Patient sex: M
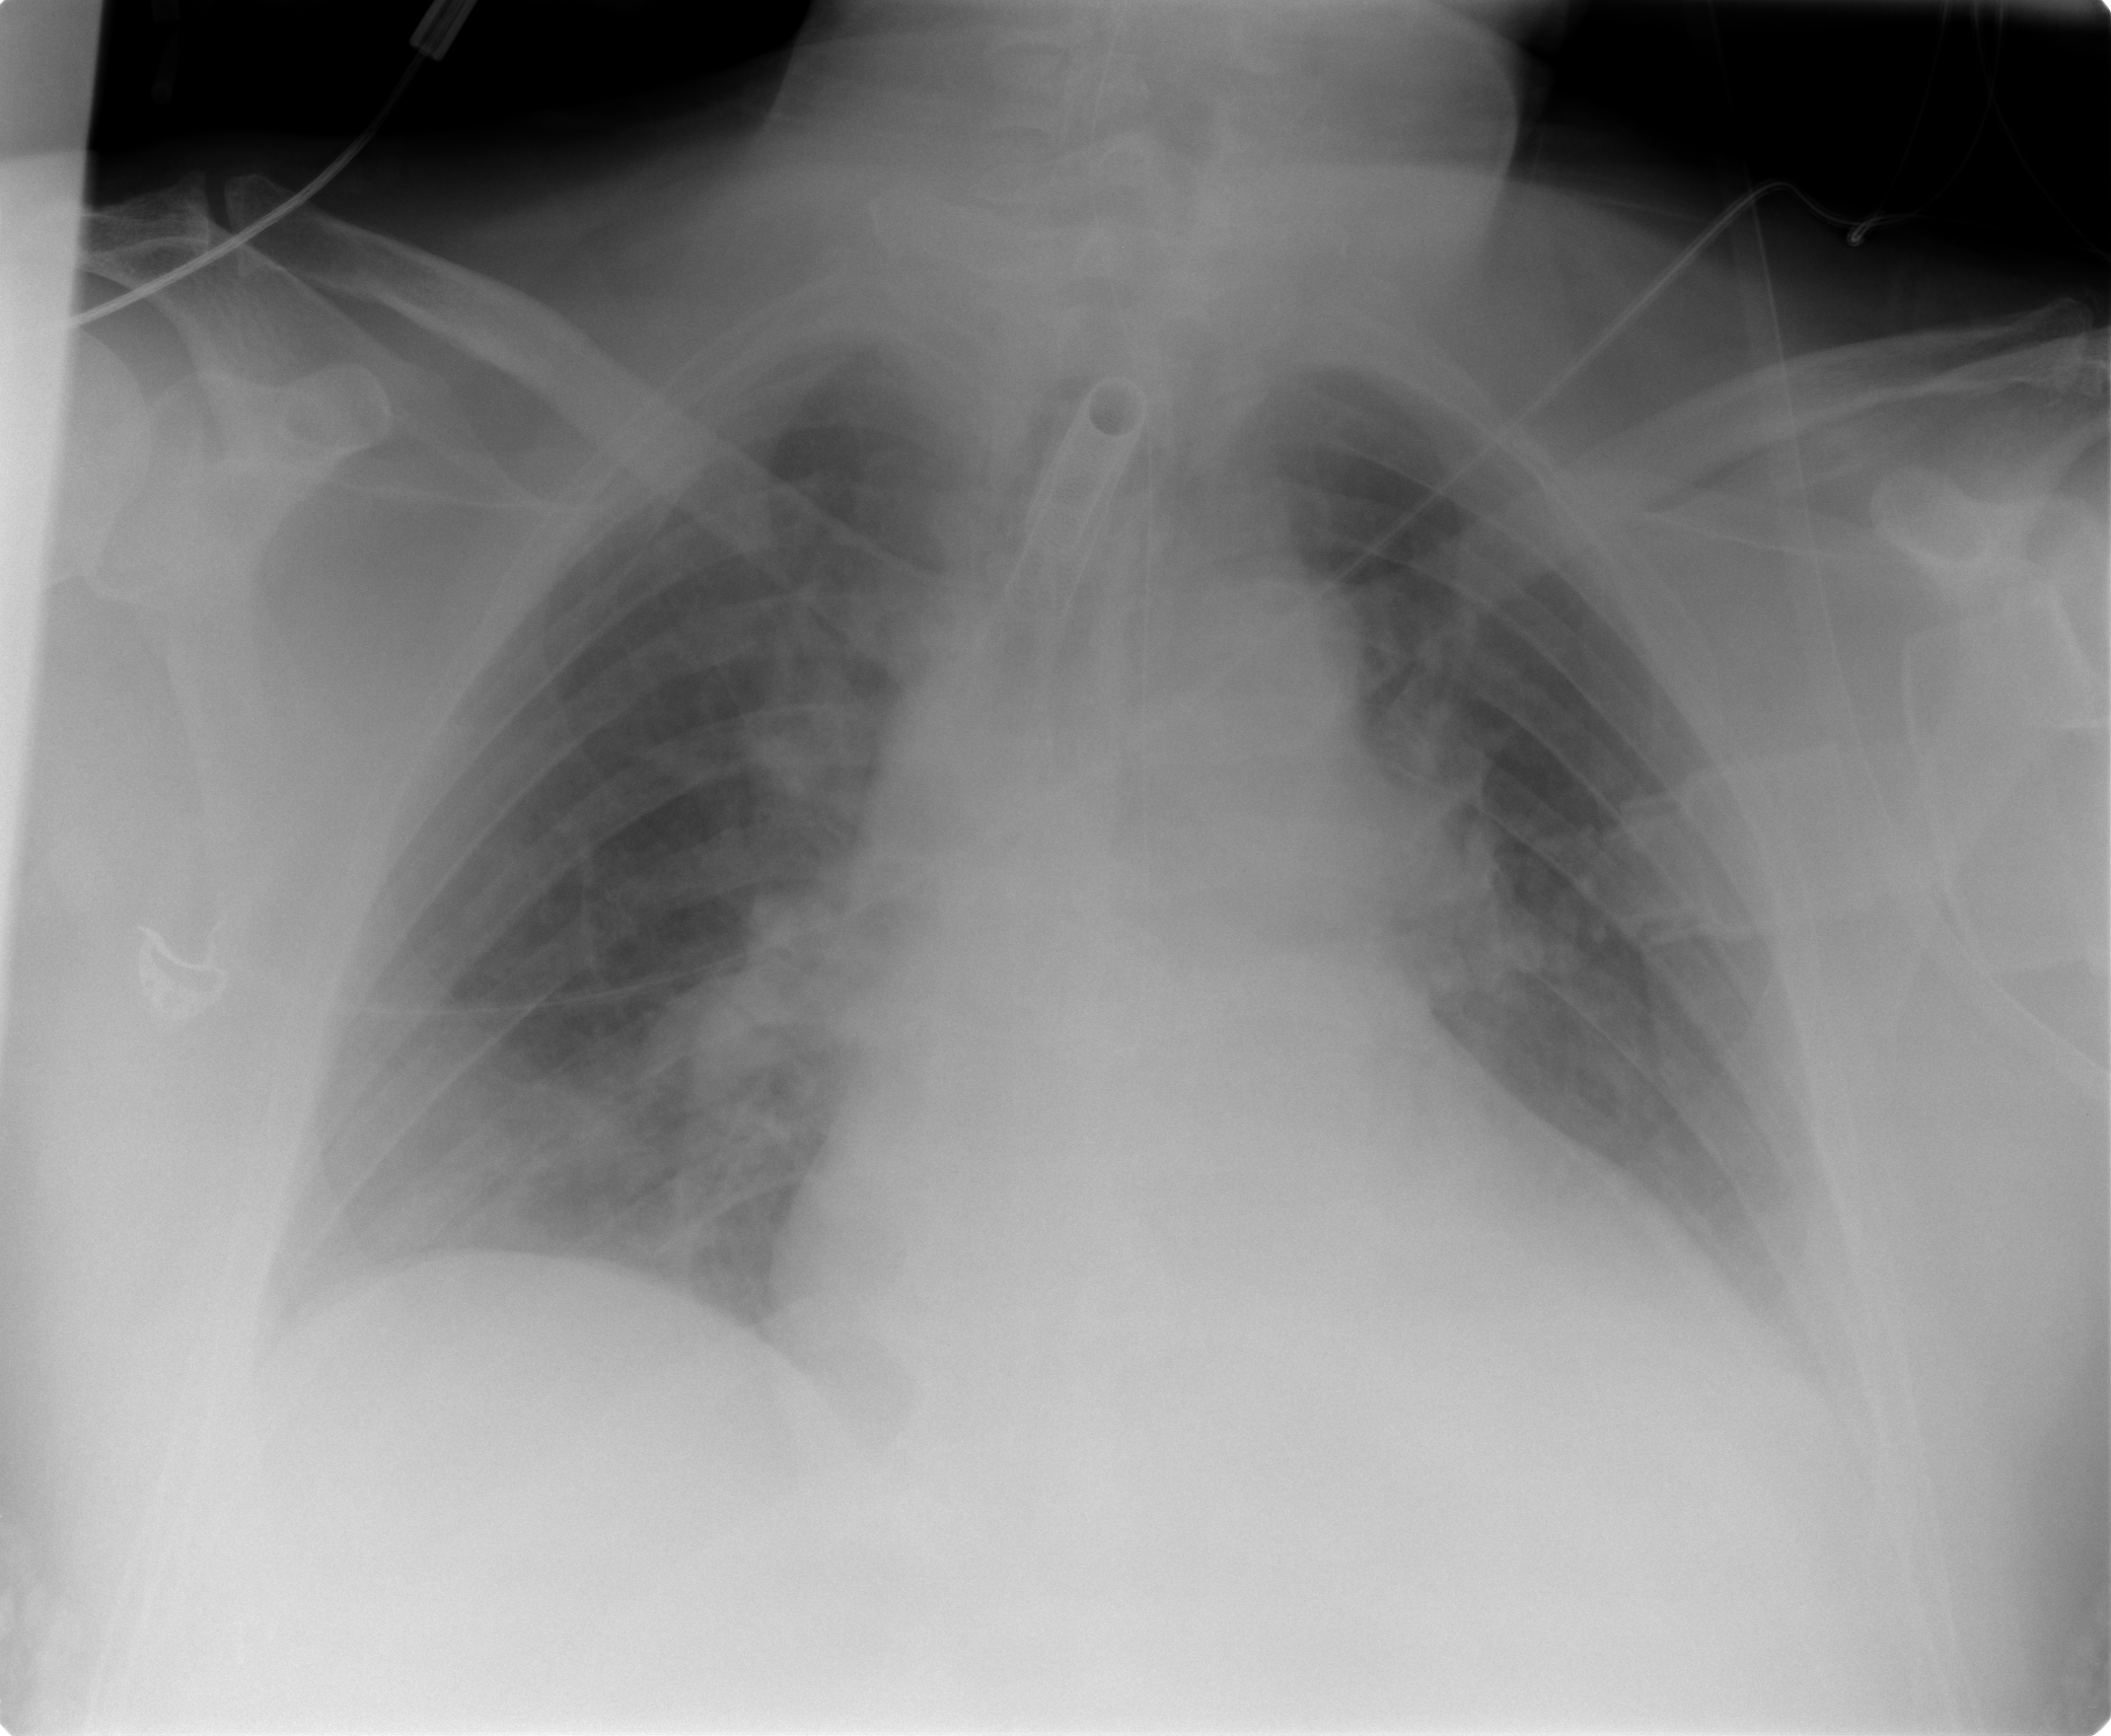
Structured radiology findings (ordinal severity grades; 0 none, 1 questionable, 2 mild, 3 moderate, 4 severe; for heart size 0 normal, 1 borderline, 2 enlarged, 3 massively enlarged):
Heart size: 2
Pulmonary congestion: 2
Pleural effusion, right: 0
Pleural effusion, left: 1
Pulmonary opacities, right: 1
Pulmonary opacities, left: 1
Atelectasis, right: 1
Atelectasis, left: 1